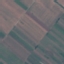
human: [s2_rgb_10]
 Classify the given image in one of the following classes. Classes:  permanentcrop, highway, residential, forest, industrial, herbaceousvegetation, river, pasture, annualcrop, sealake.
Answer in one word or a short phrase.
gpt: AnnualCrop